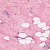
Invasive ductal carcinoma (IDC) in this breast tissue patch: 0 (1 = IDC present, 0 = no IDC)